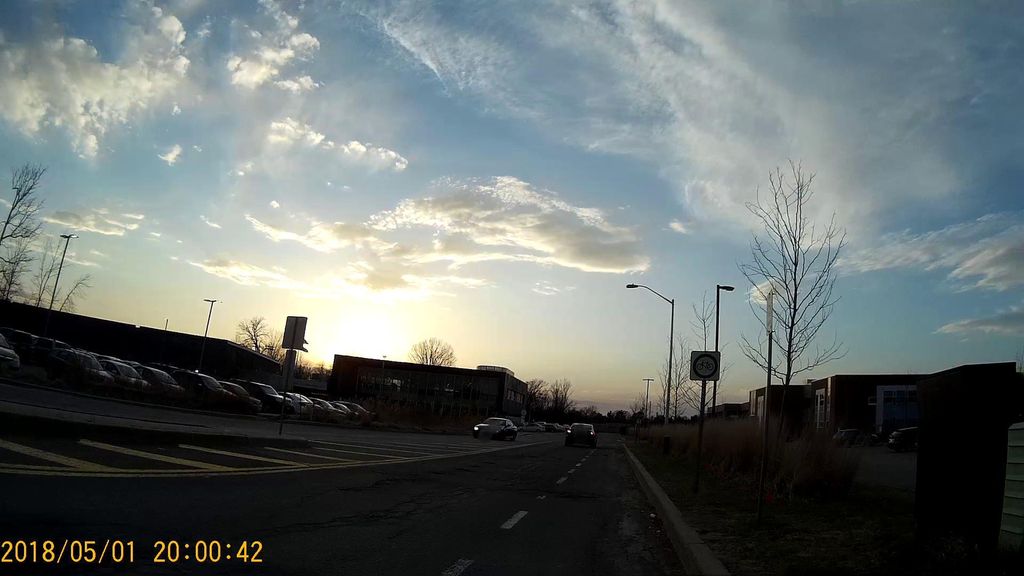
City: ottawa-gatineau